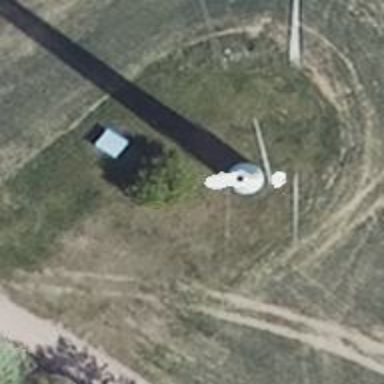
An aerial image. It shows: Wind generator with horizontal axis. The wind turbine is from Vestas.